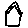
Label: house